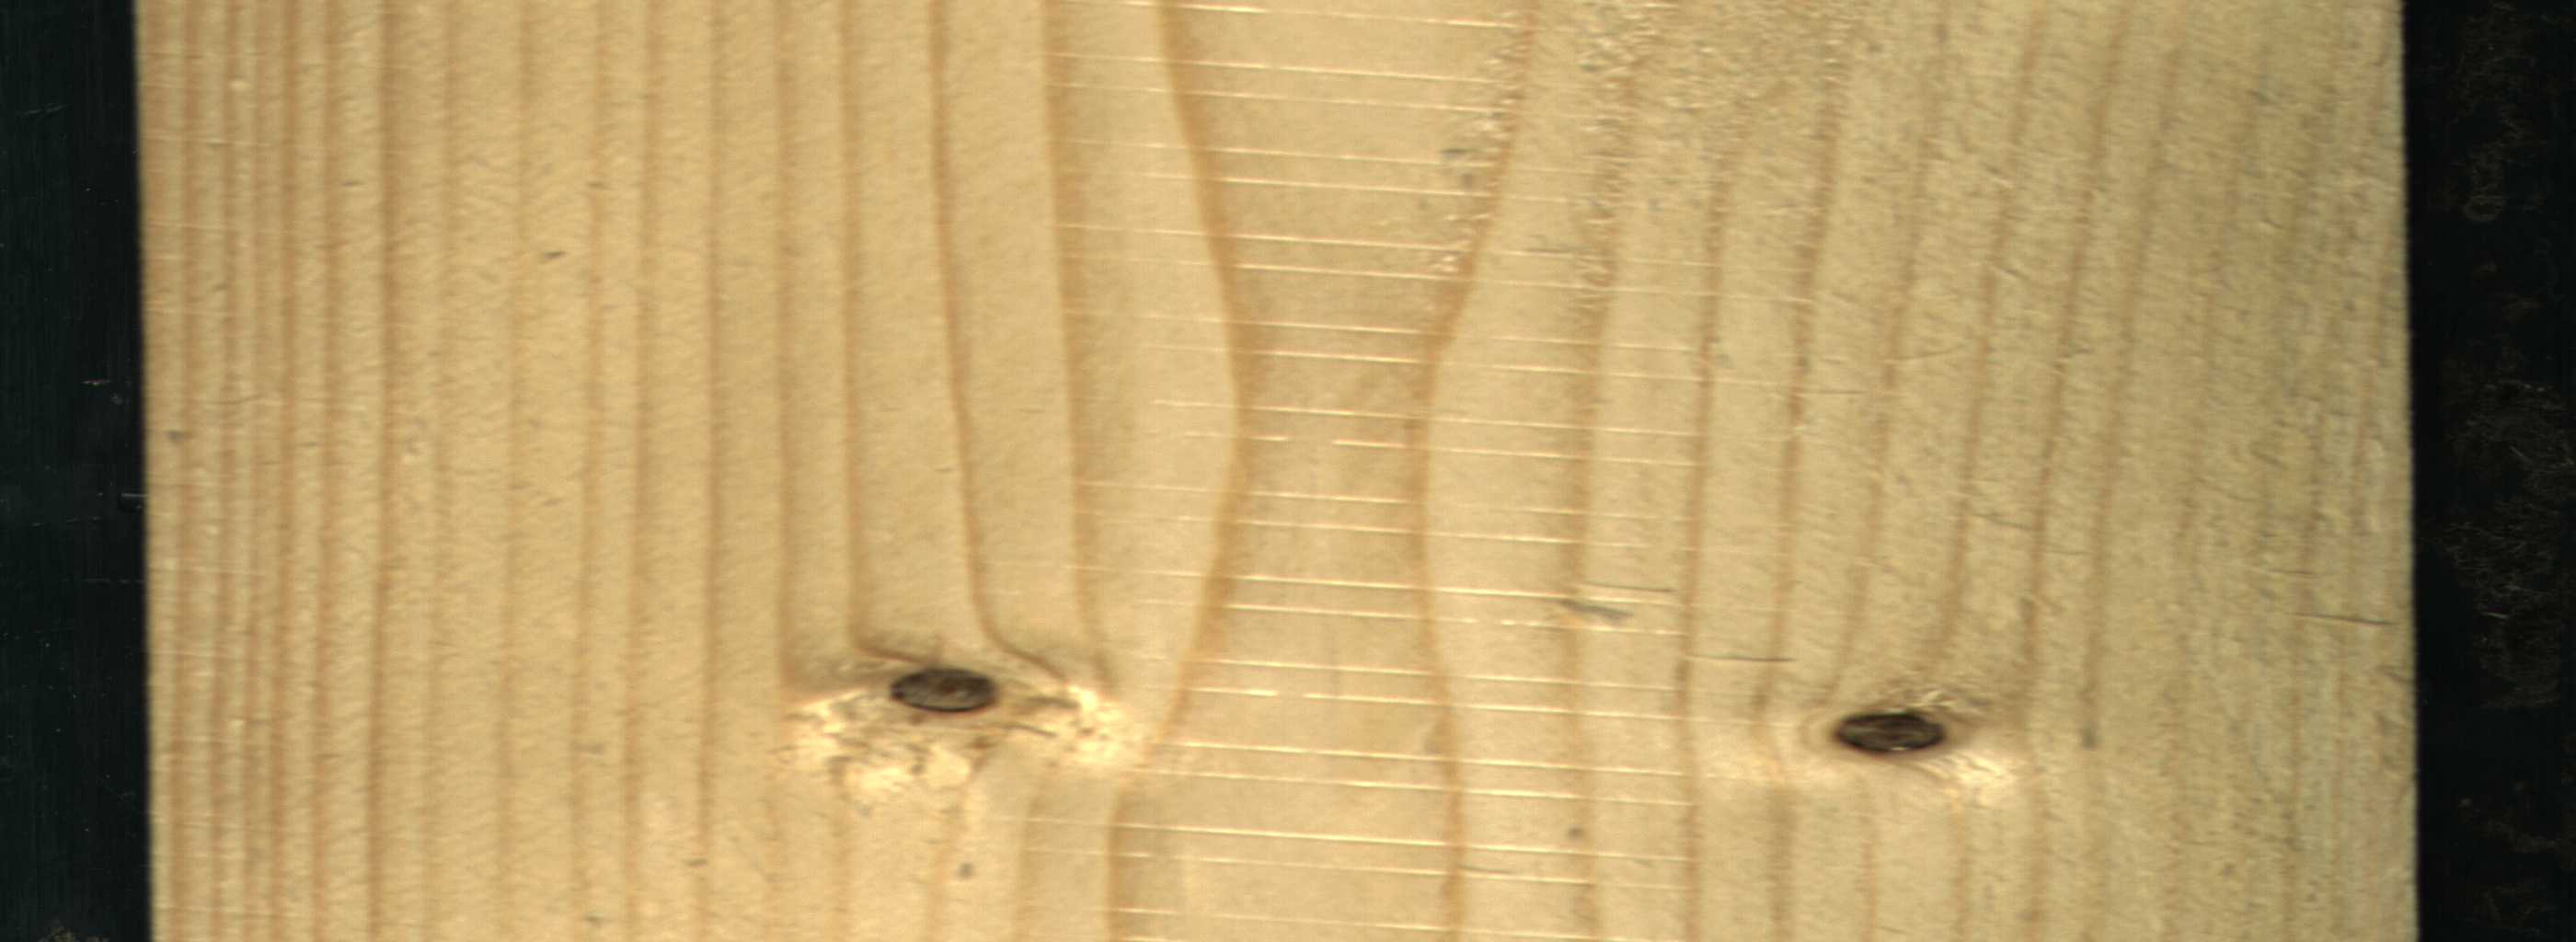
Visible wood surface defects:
Dead_Knot
Dead_Knot